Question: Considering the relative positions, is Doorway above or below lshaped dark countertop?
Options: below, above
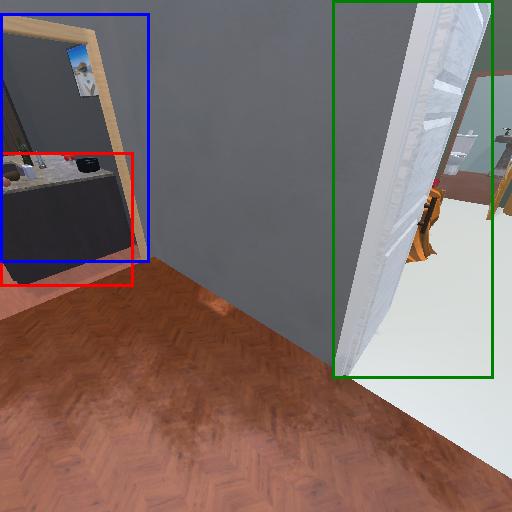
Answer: below